Question: I need a cross browser / platform two series line graph/chart. We used to have fusionchart but due to some known limitation we want to use something like jqplot.
The target is close to the attached image, except for 1 thing: the y series values should be upside down (not from 110 to -10, but from -10 to 110). I could not figure out how to do it in jqplot.
To sum up, we need:
- - -
It doesn't matter which JavaScript graph to use, as long as it can meet the above 3 requirements

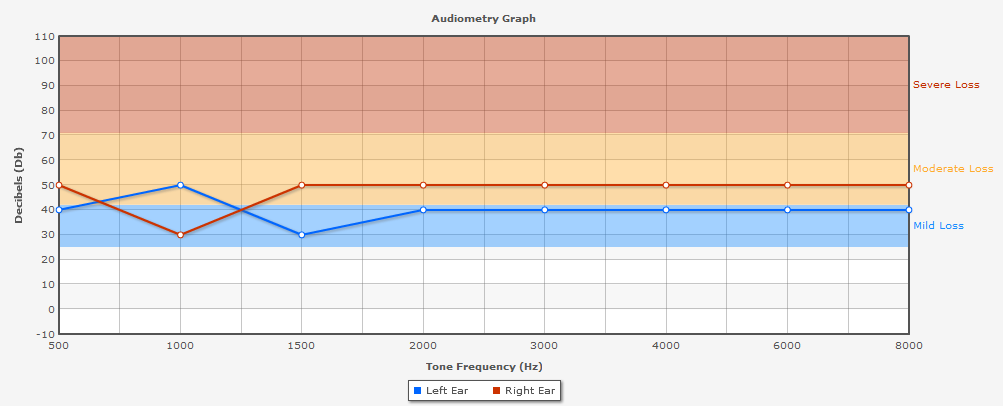
Answer: Sorry guys I finally figure out how by using <URL>.
- - -